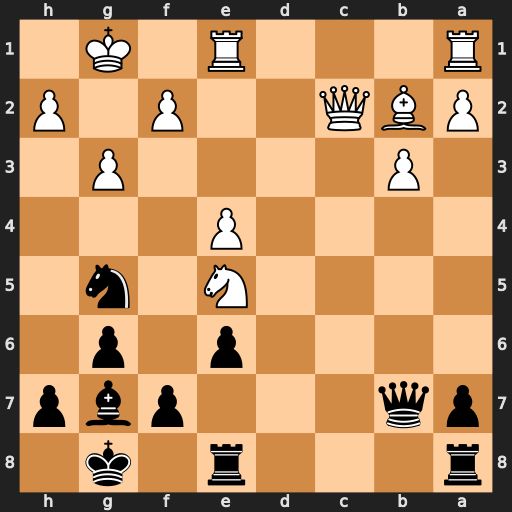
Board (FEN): r3r1k1/pq3pbp/4p1p1/4N1n1/4P3/1P4P1/PBQ2P1P/R3R1K1
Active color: b
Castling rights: -
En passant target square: -
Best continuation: Bxe5 Bxe5 Nf3+ Kg2 Nxe5